Aerial crown-view tile of a tropical tree (Barro Colorado Island, Panama), acquired 20240918:
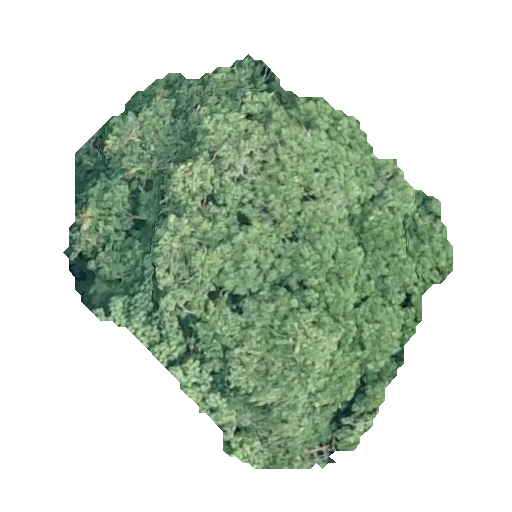
Species: Handroanthus guayacan
GBIF accepted scientific name: Handroanthus guayacan
Crown area: 163.32 m²